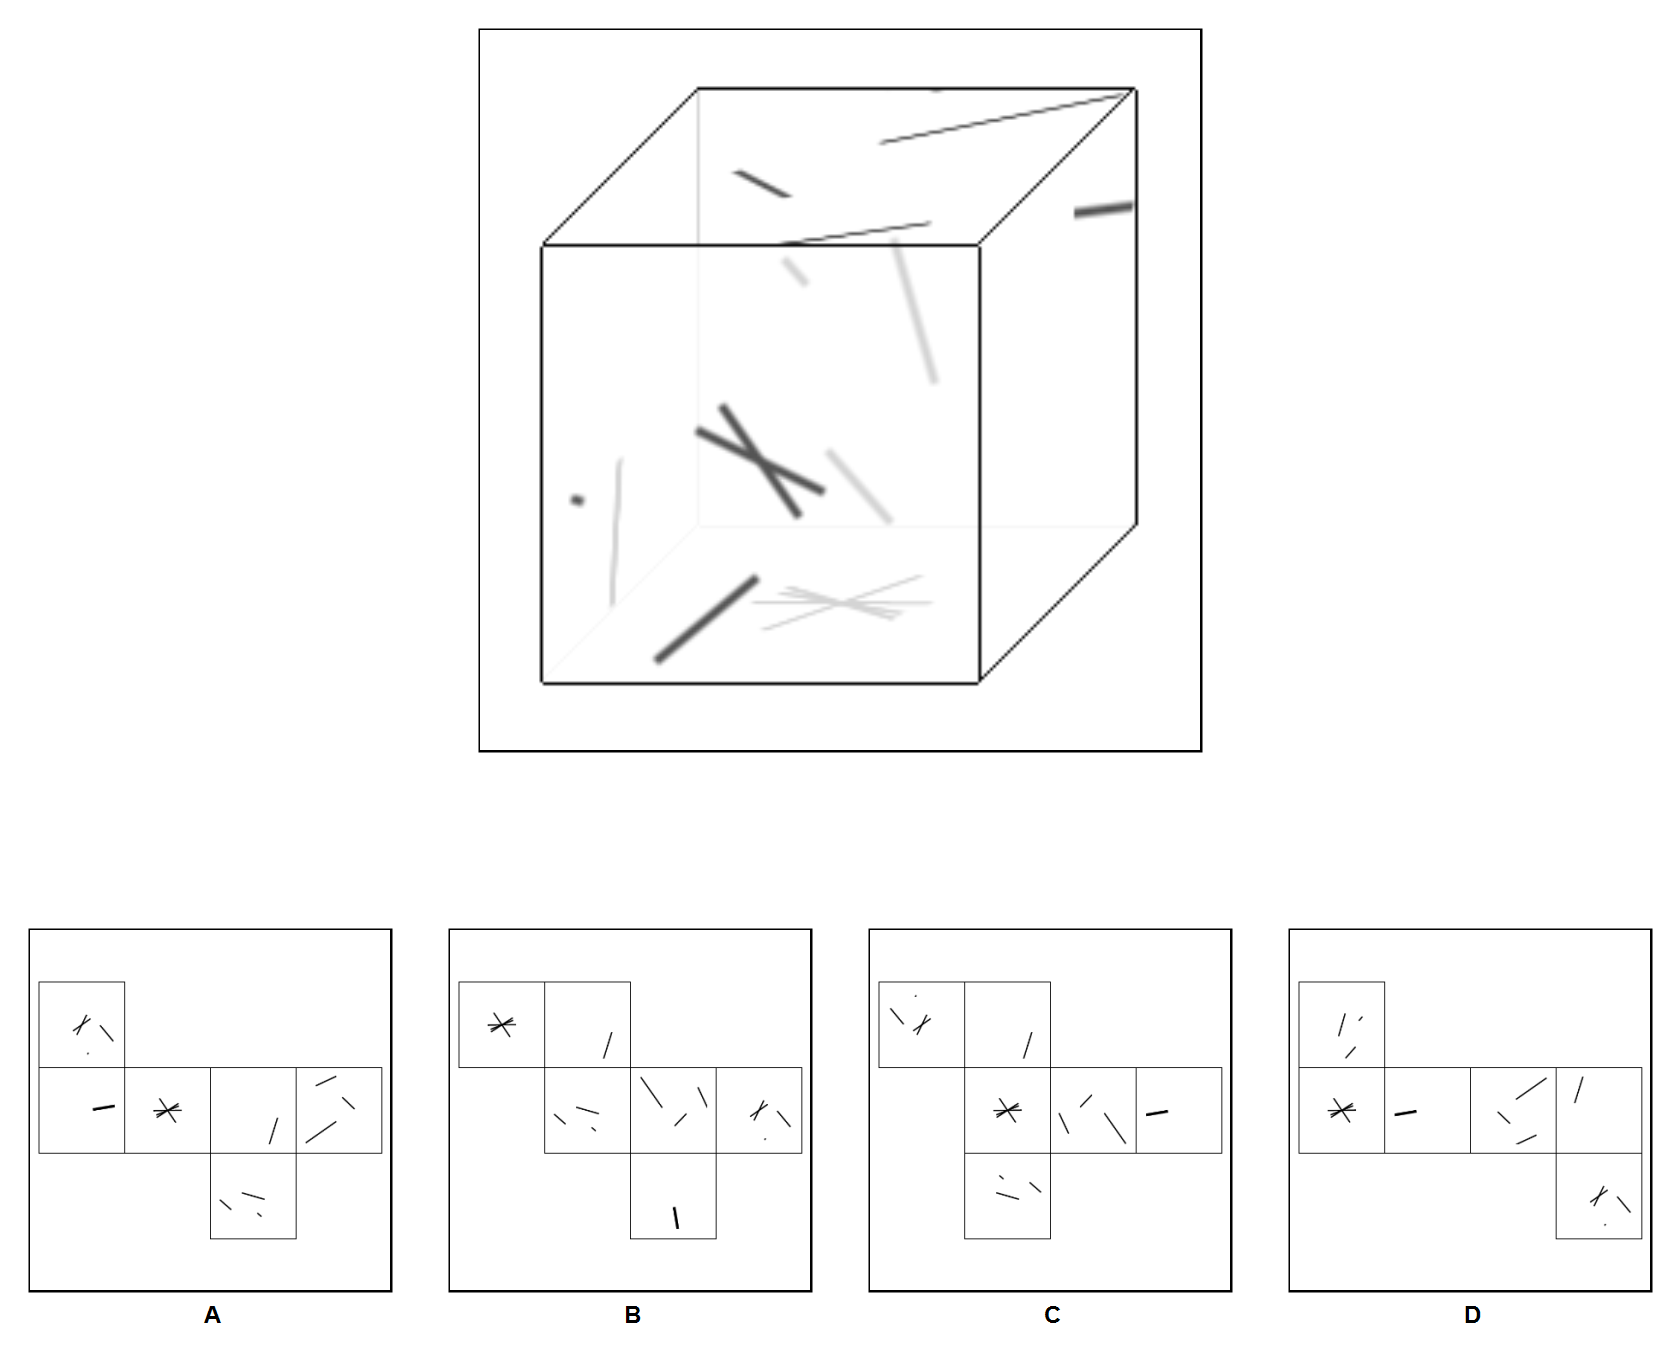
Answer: C